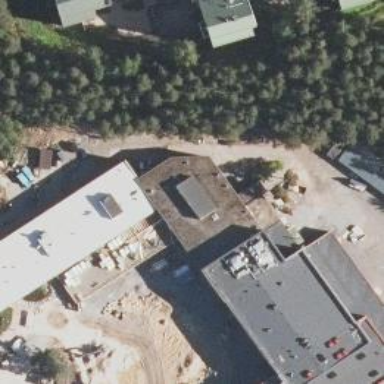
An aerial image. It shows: School building.